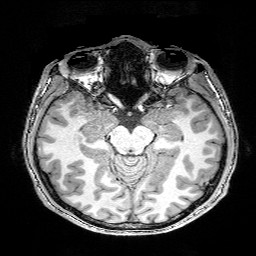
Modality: T1w
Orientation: coronal
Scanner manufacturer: siemens
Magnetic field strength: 3 T
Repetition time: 2.25 s
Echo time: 0.00418 s